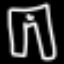
Label: pants